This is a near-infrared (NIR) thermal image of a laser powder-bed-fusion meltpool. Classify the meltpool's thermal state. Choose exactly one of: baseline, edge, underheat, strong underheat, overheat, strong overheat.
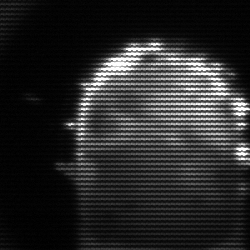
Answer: baseline